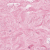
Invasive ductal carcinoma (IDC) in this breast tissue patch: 0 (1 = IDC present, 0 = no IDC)